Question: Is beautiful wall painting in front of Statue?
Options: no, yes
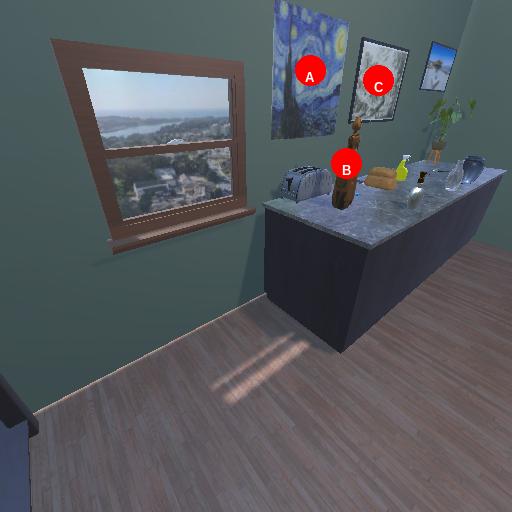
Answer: no